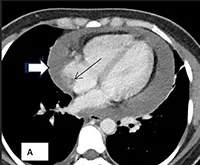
Axial.
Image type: radiology (ct)